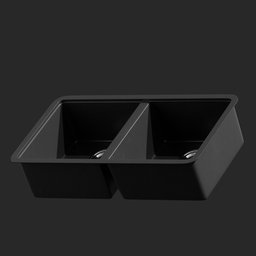
Label: appliances